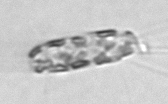
Label: Corethron_hystrix